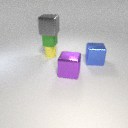
large purple metal cube to the left of large blue metal cube